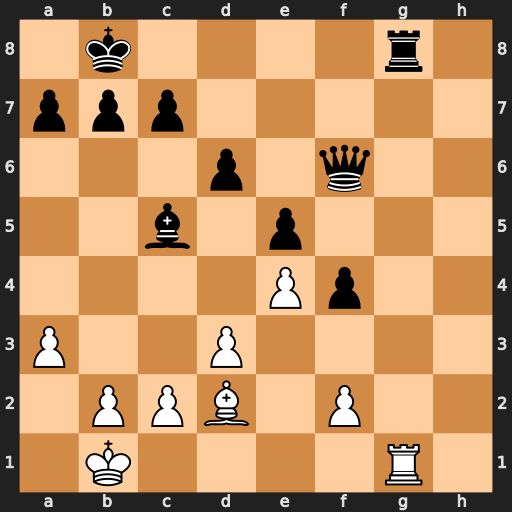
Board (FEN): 1k4r1/ppp5/3p1q2/2b1p3/4Pp2/P2P4/1PPB1P2/1K4R1
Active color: w
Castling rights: -
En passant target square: -
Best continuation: Rxg8+ Qd8 Rxd8#